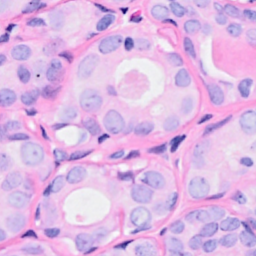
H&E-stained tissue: Breast